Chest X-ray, PA view. Patient: 36 years old, sex M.
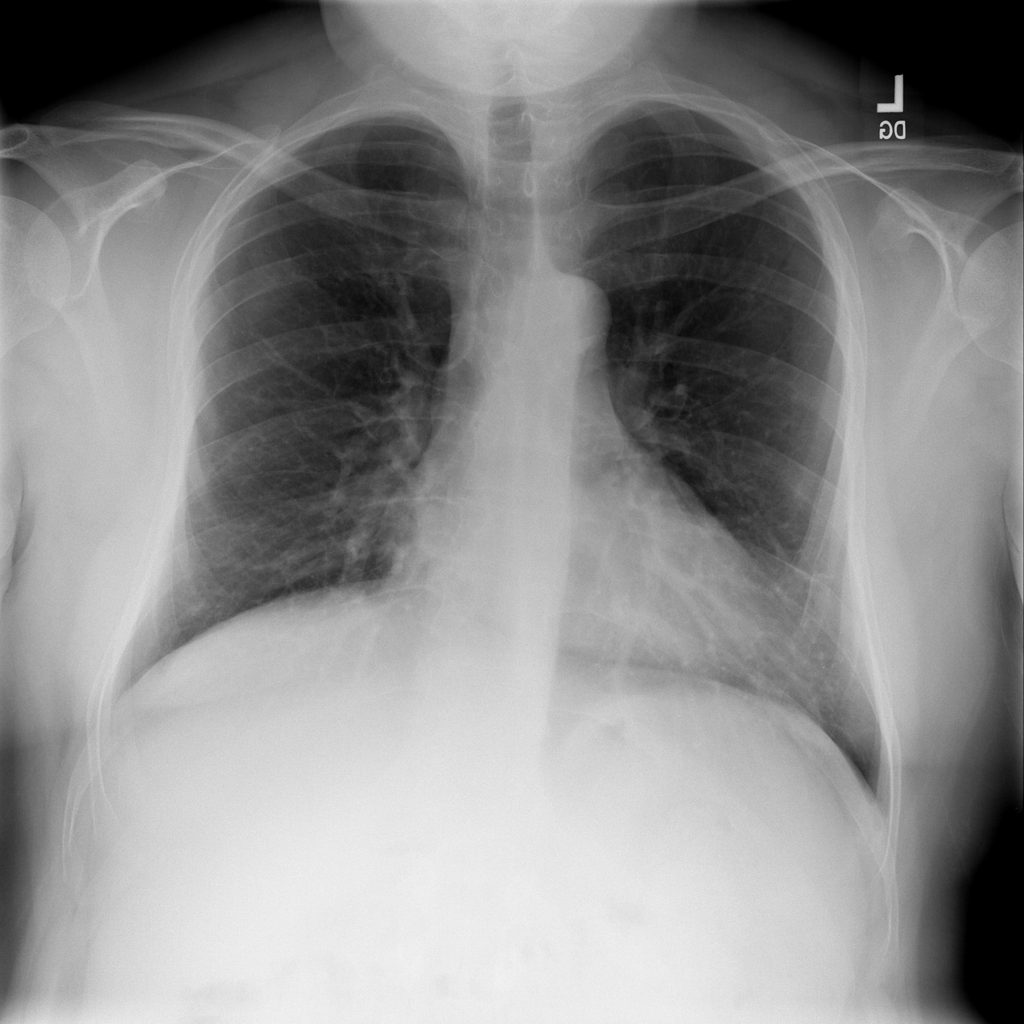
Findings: No Finding